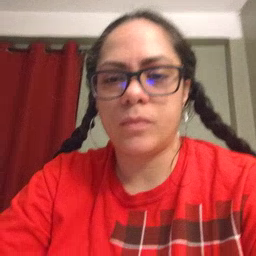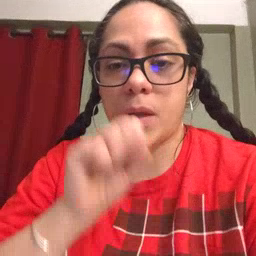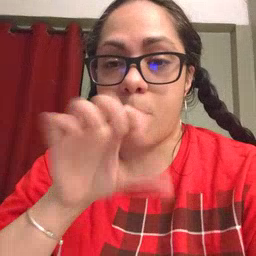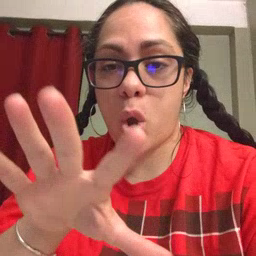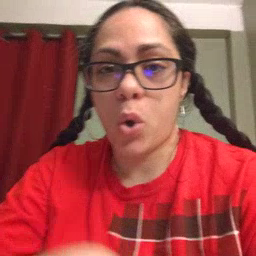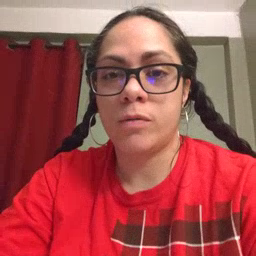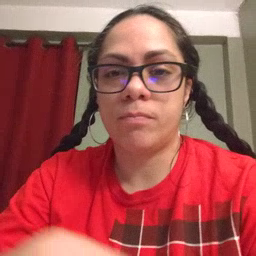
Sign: blow